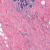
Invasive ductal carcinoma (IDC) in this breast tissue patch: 0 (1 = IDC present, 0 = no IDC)